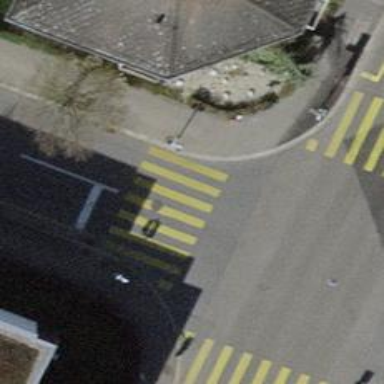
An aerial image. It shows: Road with traffic signals and zebra crossing with traffic signals.